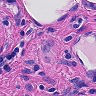
Metastatic tissue present: yes